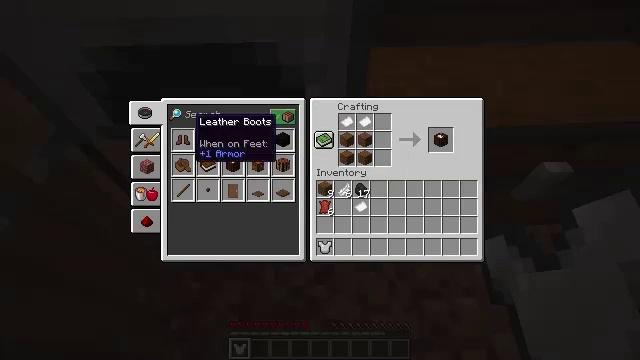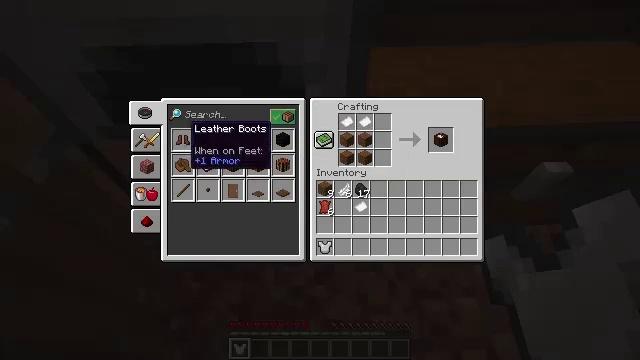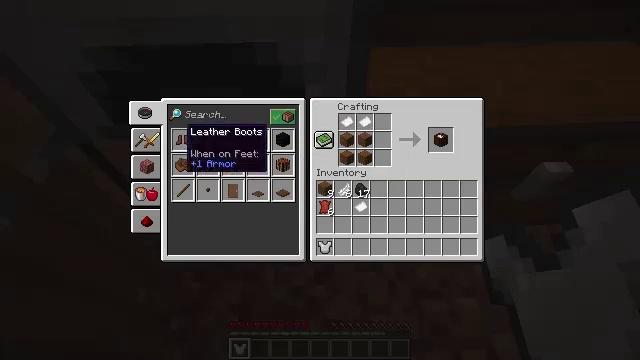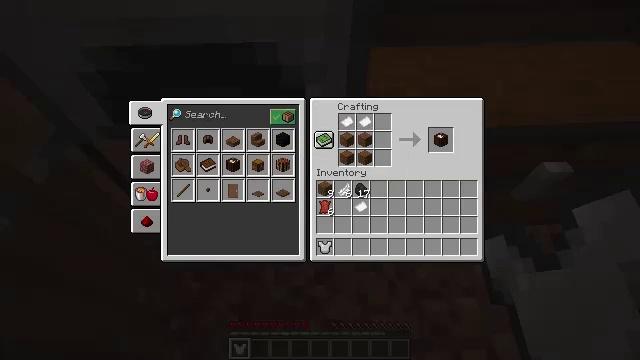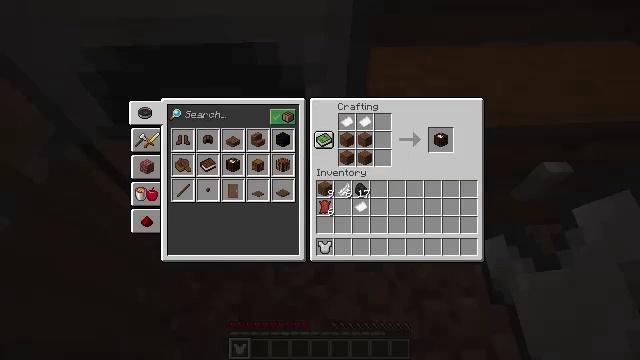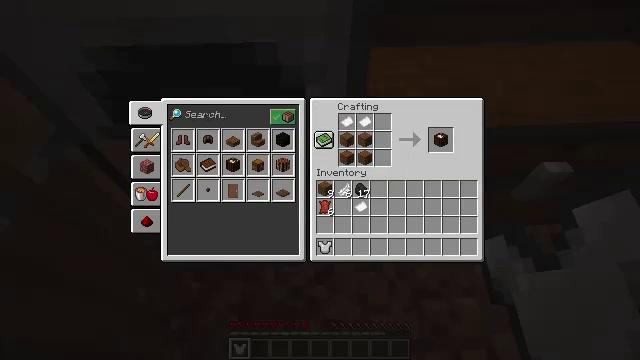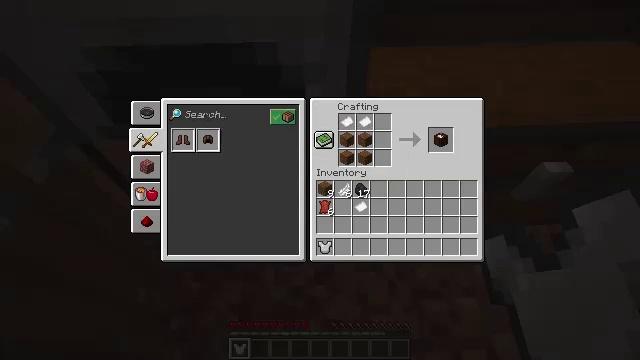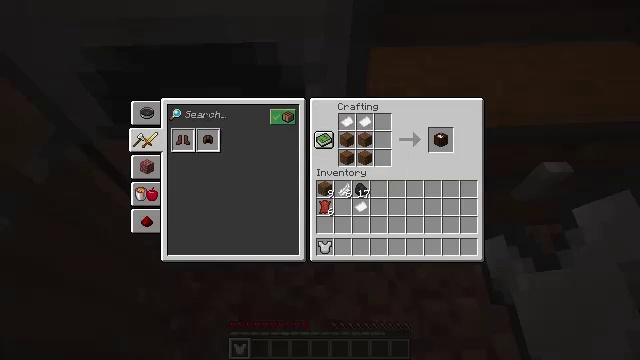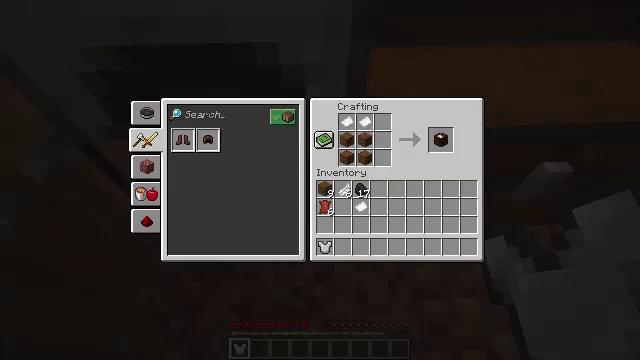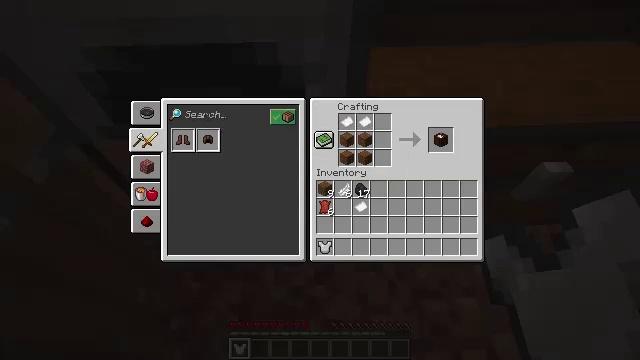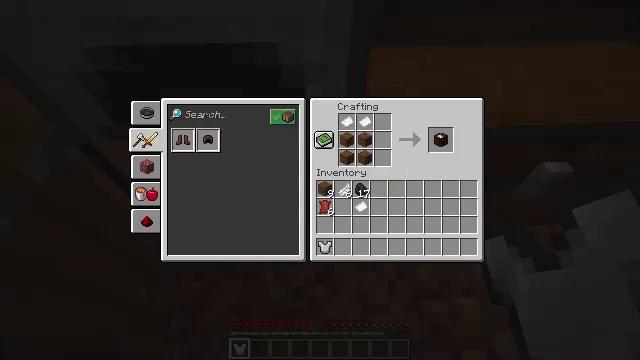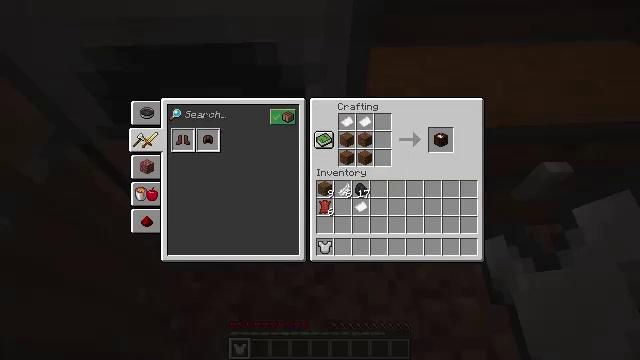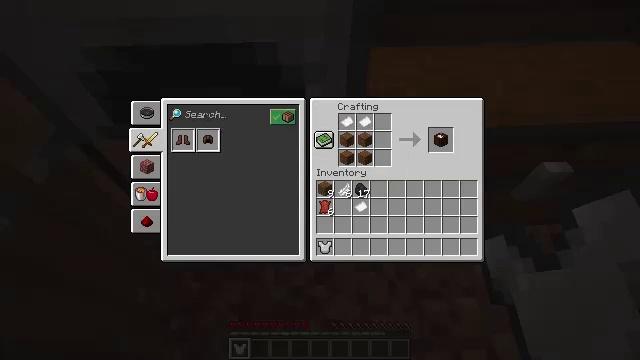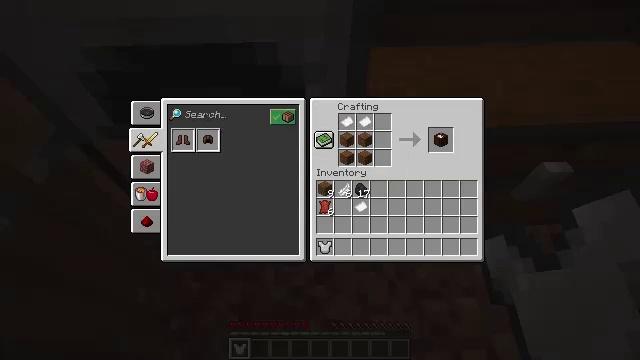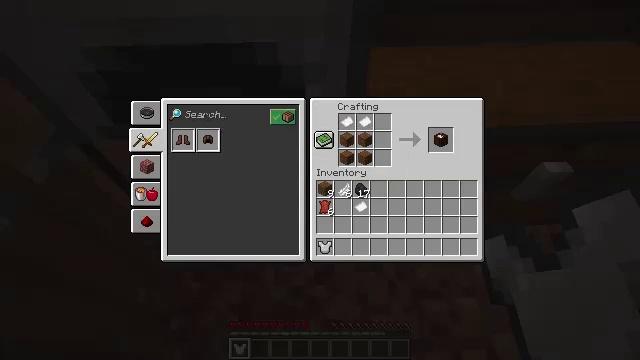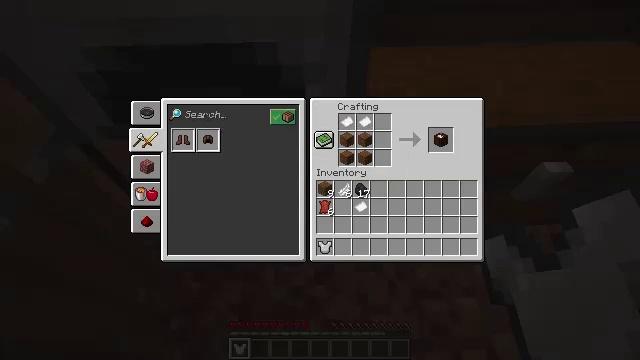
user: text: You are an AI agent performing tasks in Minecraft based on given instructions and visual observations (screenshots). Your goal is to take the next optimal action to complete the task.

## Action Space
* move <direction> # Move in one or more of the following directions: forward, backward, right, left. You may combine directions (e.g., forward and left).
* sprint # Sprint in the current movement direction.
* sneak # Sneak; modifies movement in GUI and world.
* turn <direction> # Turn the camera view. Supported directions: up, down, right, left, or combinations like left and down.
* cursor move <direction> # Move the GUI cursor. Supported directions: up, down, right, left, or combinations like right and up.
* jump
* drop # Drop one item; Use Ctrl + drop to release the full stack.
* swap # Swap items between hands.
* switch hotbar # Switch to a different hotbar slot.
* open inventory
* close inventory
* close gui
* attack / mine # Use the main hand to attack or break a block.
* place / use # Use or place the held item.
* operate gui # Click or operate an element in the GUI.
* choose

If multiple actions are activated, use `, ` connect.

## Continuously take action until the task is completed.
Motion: motion action
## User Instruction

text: Craft a leather helmet.
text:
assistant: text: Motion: no_op
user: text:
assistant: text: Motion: no_op
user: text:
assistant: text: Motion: cursor move left
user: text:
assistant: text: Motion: cursor move left
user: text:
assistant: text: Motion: no_op
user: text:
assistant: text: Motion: operate gui
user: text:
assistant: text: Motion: operate gui
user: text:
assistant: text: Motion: operate gui
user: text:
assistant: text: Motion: no_op
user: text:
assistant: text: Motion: no_op
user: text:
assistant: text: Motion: no_op
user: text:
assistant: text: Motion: no_op
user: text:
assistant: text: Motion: no_op
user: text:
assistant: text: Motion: no_op
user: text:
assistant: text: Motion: no_op
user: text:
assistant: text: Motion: no_op
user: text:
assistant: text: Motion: cursor move down
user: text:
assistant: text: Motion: cursor move down
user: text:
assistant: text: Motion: operate gui
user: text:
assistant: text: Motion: operate gui
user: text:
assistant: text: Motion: operate gui
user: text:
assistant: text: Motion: no_op
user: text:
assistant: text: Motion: no_op
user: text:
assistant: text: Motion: no_op
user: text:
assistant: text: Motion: no_op
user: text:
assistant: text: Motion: no_op
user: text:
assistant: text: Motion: no_op
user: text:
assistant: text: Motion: cursor move up
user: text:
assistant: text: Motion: cursor move up
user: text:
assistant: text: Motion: no_op